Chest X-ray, PA view. Patient: 42 years old, sex M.
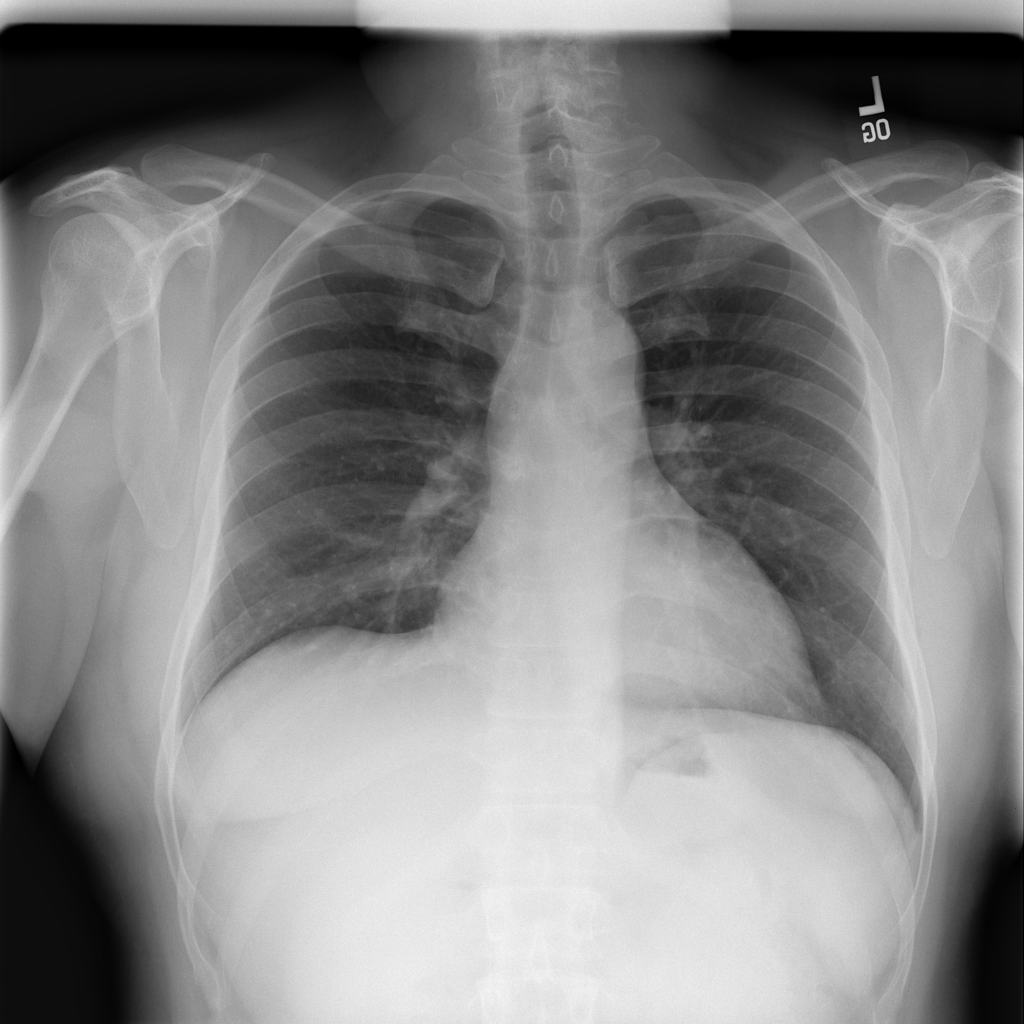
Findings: No Finding